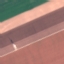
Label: AnnualCrop